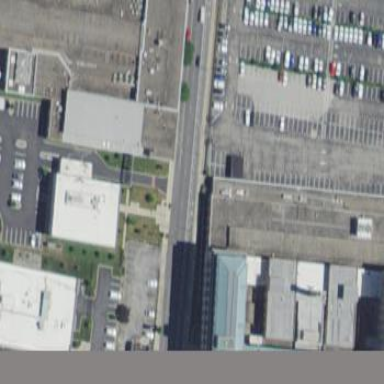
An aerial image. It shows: Courthouse building.